Field crop: maize
Growth stage: 2
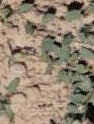
Species: convolvulus